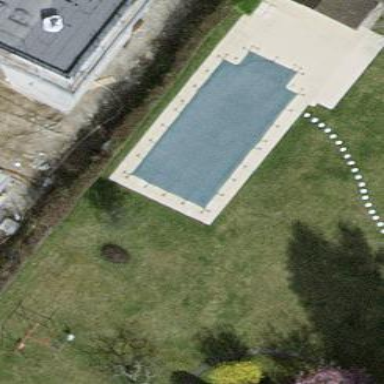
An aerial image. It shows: Outdoor swimming pool in leisure land.